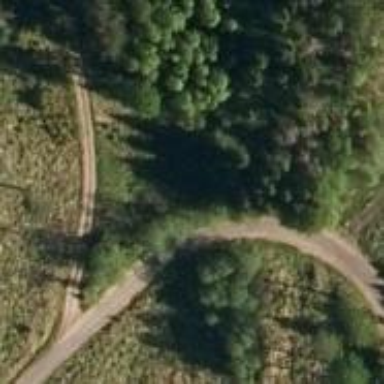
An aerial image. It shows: Unclassified road.